Question: We have a facebook page.In which we want to design Discussion Tab.We Want to design each topic view.one more question we have Can we restrict users to create a new topic?we want only admin can create a discussion.I have attached a image we want each image in separate discussion topic.for ex if we have 2 topic 1st->net & 2nd->php so we want to design both discussion topic page. I have tried a lot but not getting exact answer,Please help me to solve the issue.
Thanks in advance.
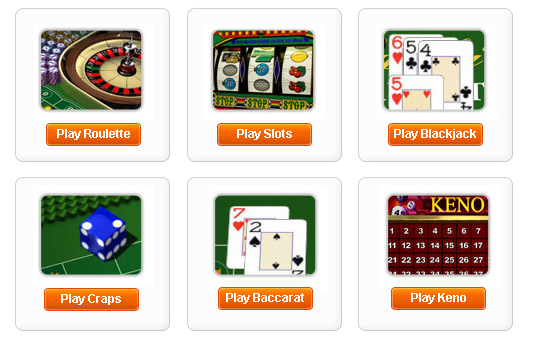
Answer: You can't do this with discussion tab, it is not allowed by facebook, alternatively what you can do is remove this default facebook discussion tab form the page and create you own using facebook API.